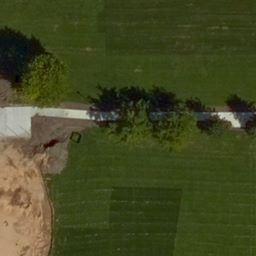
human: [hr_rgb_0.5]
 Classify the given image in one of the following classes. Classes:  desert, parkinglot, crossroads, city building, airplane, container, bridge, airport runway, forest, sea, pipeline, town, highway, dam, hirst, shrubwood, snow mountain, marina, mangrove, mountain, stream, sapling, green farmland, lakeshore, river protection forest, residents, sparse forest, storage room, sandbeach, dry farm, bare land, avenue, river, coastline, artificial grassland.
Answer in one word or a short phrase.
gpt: artificial grassland